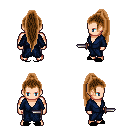
a pixel art fantasy rpg character, male body template, human, light skin, blue robe, metal pants, brown extra-long topknot hairstyle, black slippers, dagger, four views (front, back, left, right), 2x2 character sprite sheet, small pixel art, hard edges, no anti-aliasing